Interaction volume radius: 5 \u00c5
Interaction volume height: 10 \u00c5
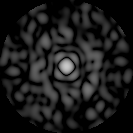
Disorder parameter: 0.892